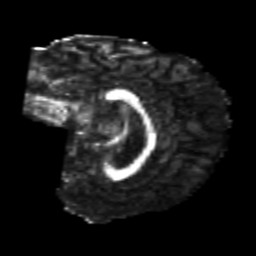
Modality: FA
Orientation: sagittal
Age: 26
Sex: female
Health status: healthy
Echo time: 0.074 s